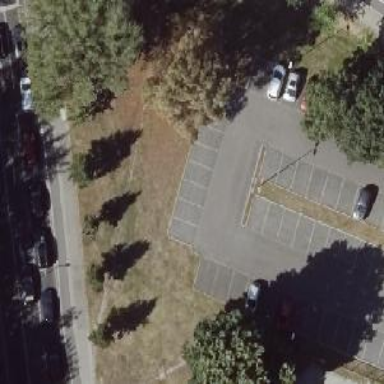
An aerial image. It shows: Parking aisle designated as service road.